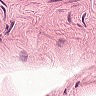
Metastatic tissue present: no